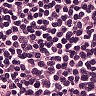
Metastatic tissue present: no